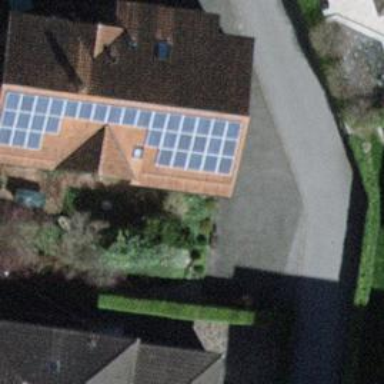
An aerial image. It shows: Small solar photovoltaic panel generator installed on roof.